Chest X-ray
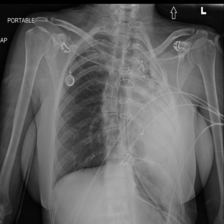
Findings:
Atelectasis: negative
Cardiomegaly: negative
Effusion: positive
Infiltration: negative
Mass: negative
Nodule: negative
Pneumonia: negative
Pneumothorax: negative
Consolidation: negative
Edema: negative
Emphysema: negative
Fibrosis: negative
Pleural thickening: negative
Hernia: negative